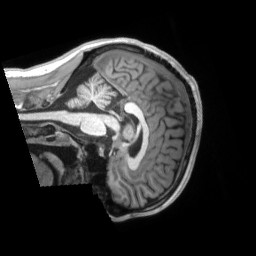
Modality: T1w
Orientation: sagittal
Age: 26
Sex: male
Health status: ill
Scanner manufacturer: siemens
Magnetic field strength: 3 T
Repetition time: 2.2 s
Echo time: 0.00157 s